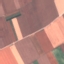
Land use / land cover: AnnualCrop